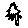
Label: tree